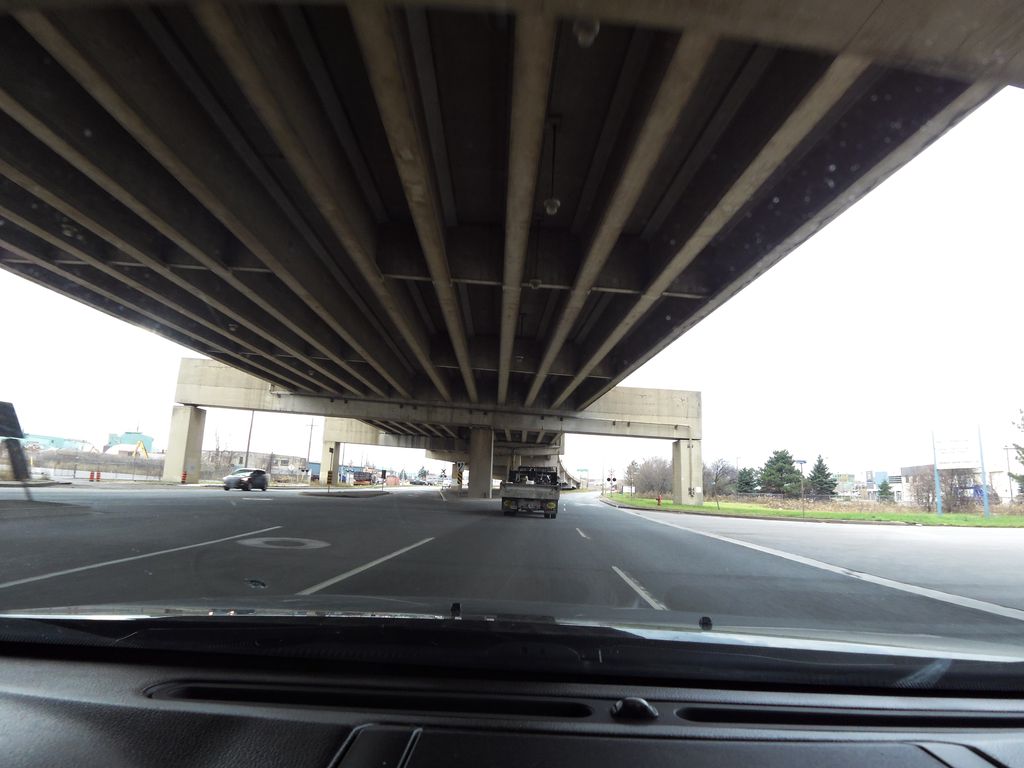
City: hamilton